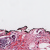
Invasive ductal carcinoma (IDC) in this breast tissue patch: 0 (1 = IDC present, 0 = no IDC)